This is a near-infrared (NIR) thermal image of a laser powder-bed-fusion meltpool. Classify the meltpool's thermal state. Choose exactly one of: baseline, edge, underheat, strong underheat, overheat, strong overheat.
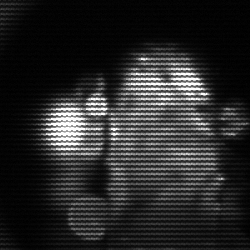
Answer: strong underheat